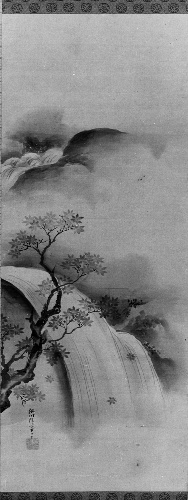
Artist: Kano Seisen’in
Artist bio: 1775–1828
Date: 18th–19th century
Object type: Hanging scroll
Classification: Paintings
Medium: Hanging scroll; ink and color on silk
Culture: Japan
Period: Edo period (1615–1868)
Dimensions: 38 x 14 1/4 in. (96.5 x 36.2 cm)
Department: Asian Art
Credit line: The Howard Mansfield Collection, Purchase, Rogers Fund, 1936
Accession year: 1936
Repository: Metropolitan Museum of Art, New York, NY
Tags: Waterfalls